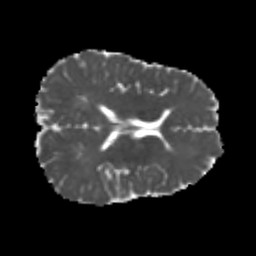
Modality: MD
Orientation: axial
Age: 22
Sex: male
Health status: healthy
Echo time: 0.074 s